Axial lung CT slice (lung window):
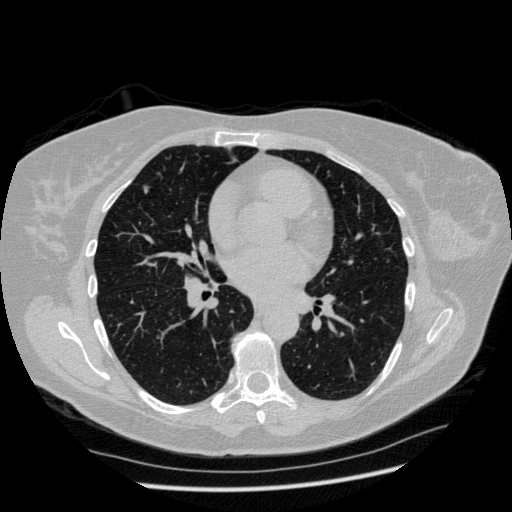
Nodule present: yes
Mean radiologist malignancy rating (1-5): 3